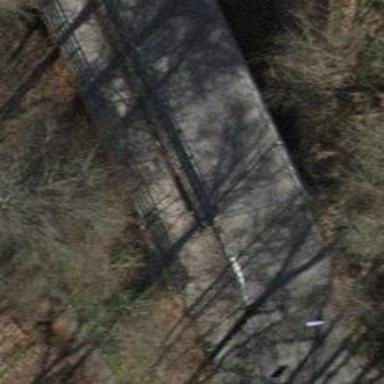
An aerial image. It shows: Sidewalk footway on asphalt bridge.